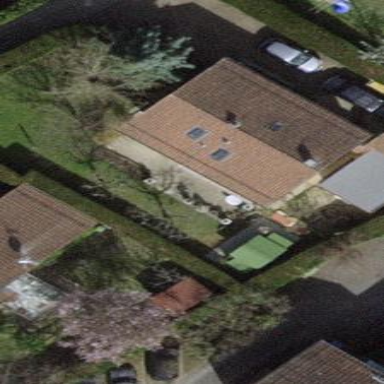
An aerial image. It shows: Garden surrounded by fence.